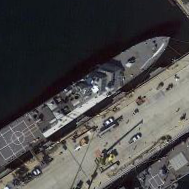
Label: Freedom-class_combat_ship